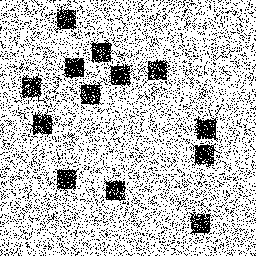
Squares: 13
Triangles: 0
Stars: 0
Total shapes: 13